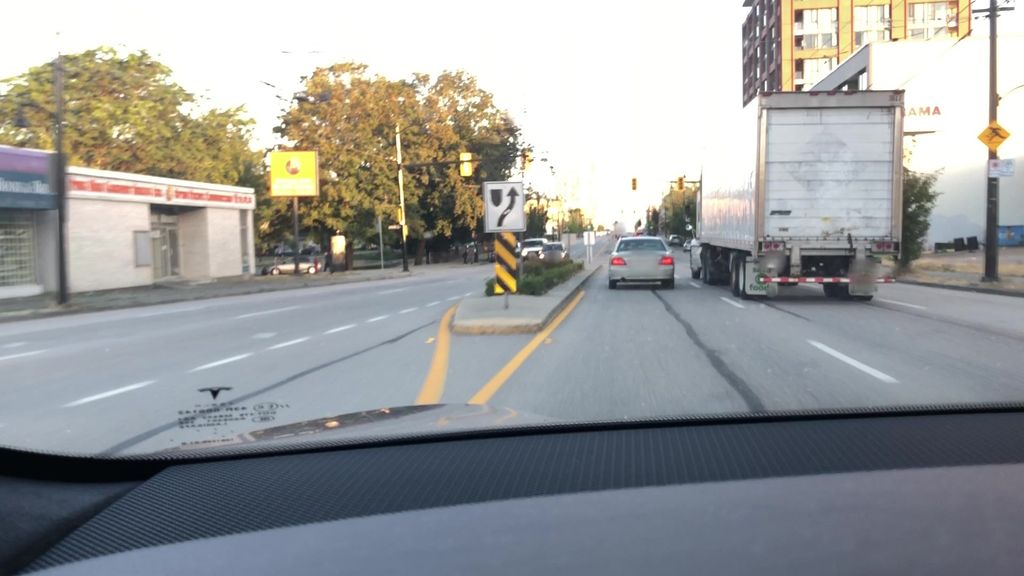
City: vancouver